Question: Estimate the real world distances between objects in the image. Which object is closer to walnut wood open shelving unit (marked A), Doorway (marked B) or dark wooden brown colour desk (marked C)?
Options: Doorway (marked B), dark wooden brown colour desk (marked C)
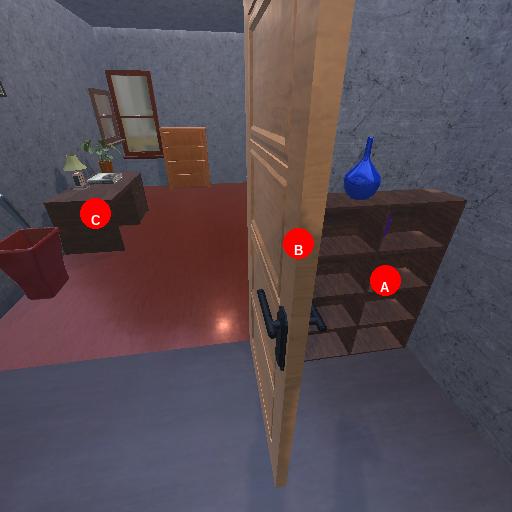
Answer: Doorway (marked B)